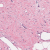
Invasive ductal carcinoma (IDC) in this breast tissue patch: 0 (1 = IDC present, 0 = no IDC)